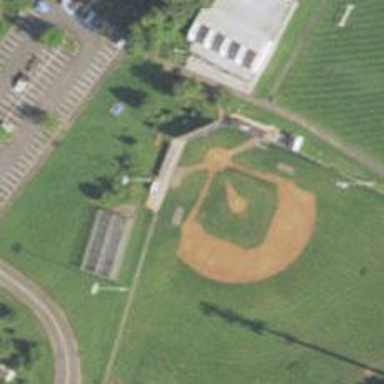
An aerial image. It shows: Baseball pitch for leisure land.